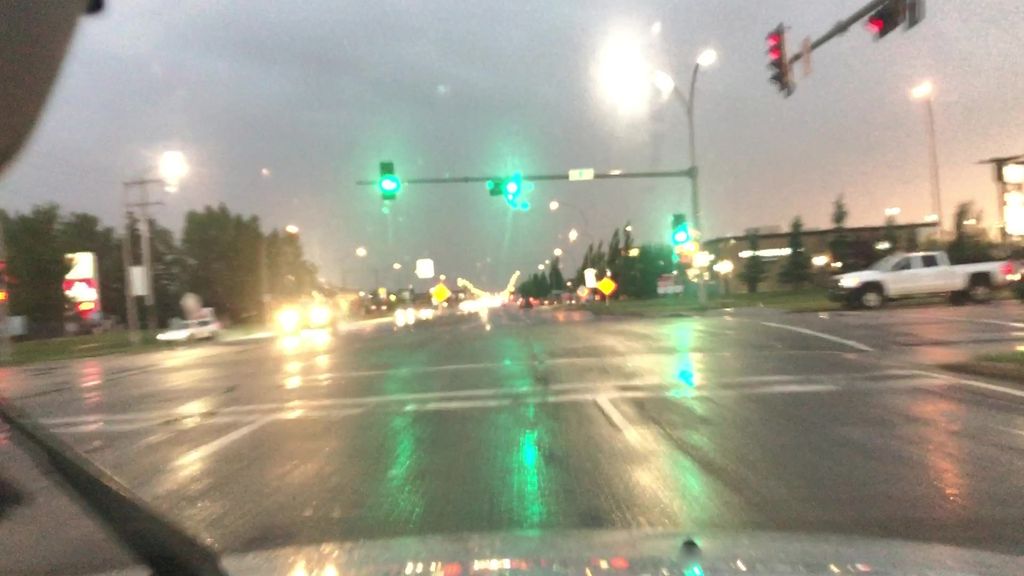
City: edmonton